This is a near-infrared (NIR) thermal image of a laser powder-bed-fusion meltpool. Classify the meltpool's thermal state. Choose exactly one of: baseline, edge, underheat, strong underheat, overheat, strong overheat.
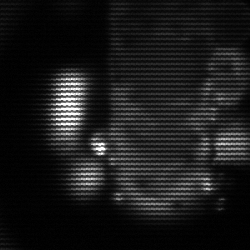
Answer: strong underheat